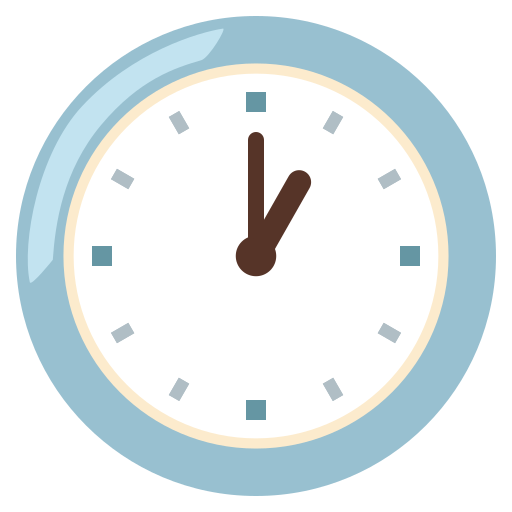
Emoji: 🕐